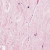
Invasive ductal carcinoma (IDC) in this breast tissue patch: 0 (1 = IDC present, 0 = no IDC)